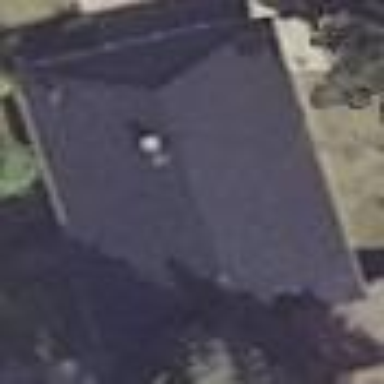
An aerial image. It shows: Building with hipped roof.